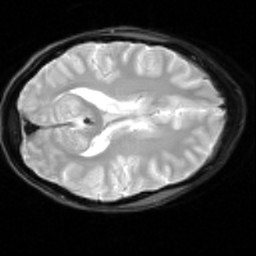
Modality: inplaneT2
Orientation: axial
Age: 22
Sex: female